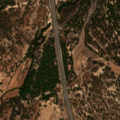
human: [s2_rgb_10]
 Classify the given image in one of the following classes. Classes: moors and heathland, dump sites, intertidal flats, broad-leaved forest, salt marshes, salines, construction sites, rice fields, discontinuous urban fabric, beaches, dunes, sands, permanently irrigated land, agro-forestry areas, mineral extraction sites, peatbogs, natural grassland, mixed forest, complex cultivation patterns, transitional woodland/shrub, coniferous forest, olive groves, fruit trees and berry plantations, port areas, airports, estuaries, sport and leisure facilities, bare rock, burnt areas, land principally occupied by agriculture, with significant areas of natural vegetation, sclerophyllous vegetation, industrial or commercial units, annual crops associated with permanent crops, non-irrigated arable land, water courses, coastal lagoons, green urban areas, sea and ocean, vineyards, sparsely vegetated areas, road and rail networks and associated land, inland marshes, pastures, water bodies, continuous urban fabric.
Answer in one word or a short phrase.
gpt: non-irrigated arable land, agro-forestry areas, broad-leaved forest, coniferous forest, mixed forest, transitional woodland/shrub